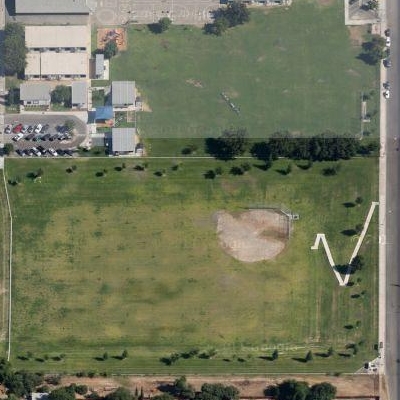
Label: aGrass